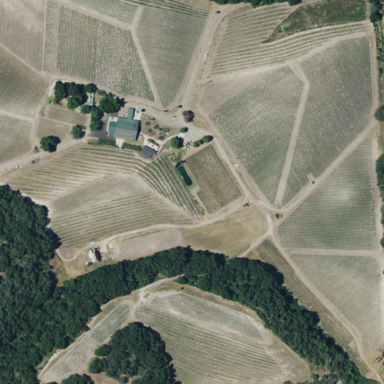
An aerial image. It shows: Vineyard where grapes are grown.